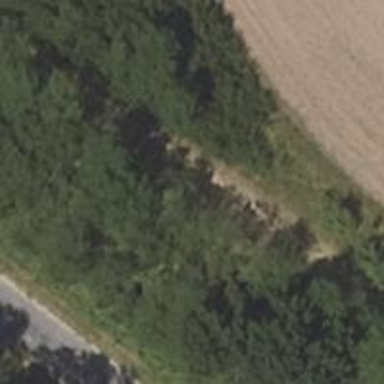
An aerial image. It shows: Historic railway halt.